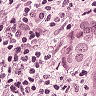
Metastatic tissue present: yes